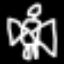
Label: angel